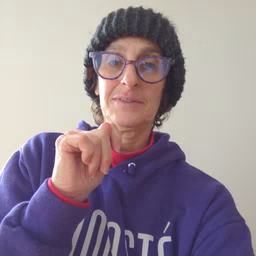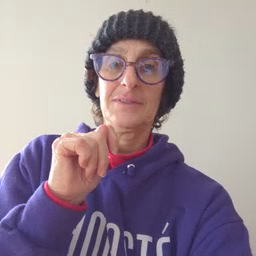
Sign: look